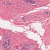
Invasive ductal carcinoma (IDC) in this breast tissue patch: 0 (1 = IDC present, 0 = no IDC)